Question: Lets say we have the following List/IEnumerable
'''
Program : CPE, ECE
'''
Old list:
'''
Name Assigned_Area Program
Ivan Matala Mathematics CPE
Ivan Matala Mathematics ECE
Jeremy Cruz Science ECE
Ivan Matala Science CPE
NJ Aquino Engineering CPE
MJ Catanaoan Engineering ECE
'''
New list:
'''
Name Assigned_Area Program
Ivan Matala Mathematics All Programs
Jeremy Cruz Science ECE
Ivan Matala Science CPE
NJ Aquino Engineering CPE
MJ Catanaoan Engineering ECE
'''
Basically, what I want to do is to merge every record whose 'Name' and 'Assigned_Area' field are the same, and if each record has both programs (in our case: 'CPE' and 'ECE'), then it should just collapse into a single row whose Program is now 'All Programs'.
How do we do it using LINQ?
What I've tried so far is the following incomplete code
'''
var newlist = oldlist.GroupBy(x => x.Assigned_Area);
'''
basically, i was thinking of grouping those records that have the same assigned area, but the code above is incomplete since it only considers a single field (i need to consider 2 fields which are 'Name' and 'Assigned_Area'), and then, ill count if the each grouping has a count of two,, and if it has a count of two, then i shall collapse it into one record and just replace the program with 'All Programs'.
---
Followup question but is related to above..
The above question applies to non anonymous classes. Basically, my real problem is that, I have the following code
'''
public IEnumerable GetOfficialList(int visitID)
{
db = new PACUCOADB5Entities();
var x = (from a in db.Accreditor_Program
orderby a.Accreditor.Given_Name, a.Accreditor.Middle_Initial, a.Accreditor.Surname, a.Assigned_Area, a.Program.Requested_Program ascending
where a.Program.Visit.VisitID == visitID
select new
{
a.Accreditor.Title,
a.Accreditor.Given_Name,
a.Accreditor.Middle_Initial,
a.Accreditor.Surname,
a.Assigned_Area,
a.Program.Requested_Program
}).ToList();
return x
}
'''
As you can see, 'x' is my list/IEnumerable and Im trying to apply the same concept to the code I am working into... Basically, I want to do the same, but my attempt was unsuccessful with the following code
'''
var newx = x.GroupBy(xx => new {xx.Title,xx.Given_Name,xx.Middle_Initial,xx.Surname,xx.Assigned_Area})
.Select(xx => new {xx.Key.Title, xx.Key.Given_Name, xx.Key.Middle_Initial, xx.Key.Surname, xx.Key.Assigned_Area, xx.Count() == 2 ? "All Programs" :x.First(y => y.Title == xx.Key.Title && y.Given_Name == xx.Key.Given_Name && y.Middle_Initial == xx.Key.Middle_Initial && y.Surname == xx.Key.Surname && y.Assigned_Area == xx.Key.Assigned_Area).Requested_Program));
'''
but Intellisense through me the error

How do we fix it? How do we remove duplicates given that code. Thanks
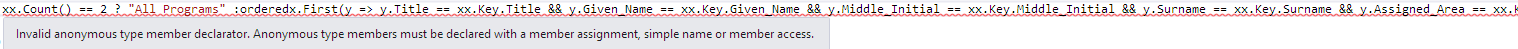
Answer: '''
oldList.GroupBy(x => new { x.Name, x.AssignedArea })
.Select(g => g.Count() == 1
? new Entity(g.Key.Name, g.Key.AssignedArea, g.Single().Program)
: new Entity(g.Key.Name, g.Key.AssignedArea, "All programs")
);
'''
Here 'Entity' is your class with 'Name', 'AssignedArea', and 'Program' fields (there isn't its name in your code). All of this will work with the assumption that the count of programs may be either 1 or 2